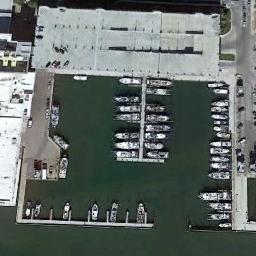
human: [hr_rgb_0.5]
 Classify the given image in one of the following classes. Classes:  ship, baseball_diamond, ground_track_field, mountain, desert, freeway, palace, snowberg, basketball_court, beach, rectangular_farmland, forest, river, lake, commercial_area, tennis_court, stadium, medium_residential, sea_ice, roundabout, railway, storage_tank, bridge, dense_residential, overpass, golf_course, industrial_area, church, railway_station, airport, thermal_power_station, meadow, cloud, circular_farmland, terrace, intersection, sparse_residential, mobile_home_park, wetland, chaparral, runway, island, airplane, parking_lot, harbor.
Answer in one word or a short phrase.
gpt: harbor